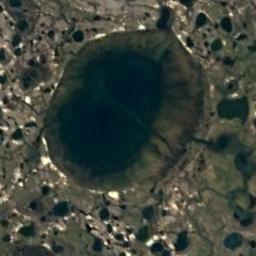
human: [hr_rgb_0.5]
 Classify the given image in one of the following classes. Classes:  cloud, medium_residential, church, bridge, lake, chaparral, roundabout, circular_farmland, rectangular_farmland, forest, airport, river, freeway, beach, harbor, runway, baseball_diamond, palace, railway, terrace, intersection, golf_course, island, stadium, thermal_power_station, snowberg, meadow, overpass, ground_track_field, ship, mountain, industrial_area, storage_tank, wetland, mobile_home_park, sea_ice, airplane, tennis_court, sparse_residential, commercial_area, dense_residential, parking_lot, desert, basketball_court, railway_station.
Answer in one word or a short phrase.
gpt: lake